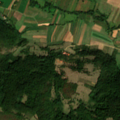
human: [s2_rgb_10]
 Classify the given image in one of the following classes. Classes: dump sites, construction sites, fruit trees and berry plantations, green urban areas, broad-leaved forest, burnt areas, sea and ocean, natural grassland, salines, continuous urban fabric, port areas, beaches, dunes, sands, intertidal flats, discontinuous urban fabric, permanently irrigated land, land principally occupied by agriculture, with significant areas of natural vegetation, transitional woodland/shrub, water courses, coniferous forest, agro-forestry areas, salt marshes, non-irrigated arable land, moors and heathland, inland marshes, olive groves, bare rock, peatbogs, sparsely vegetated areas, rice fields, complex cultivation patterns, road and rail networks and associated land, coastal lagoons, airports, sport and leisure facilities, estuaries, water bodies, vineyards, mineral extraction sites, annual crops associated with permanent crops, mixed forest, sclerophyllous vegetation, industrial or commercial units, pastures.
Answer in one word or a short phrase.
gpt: non-irrigated arable land, complex cultivation patterns, land principally occupied by agriculture, with significant areas of natural vegetation, broad-leaved forest